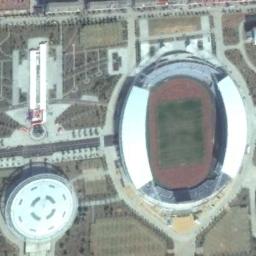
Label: stadium